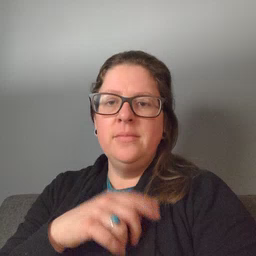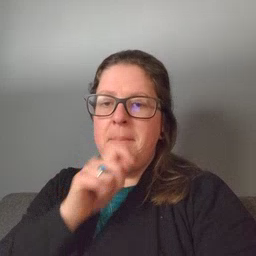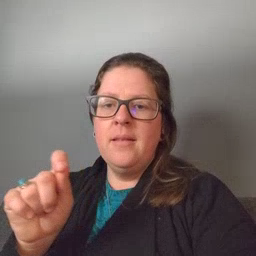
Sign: pen